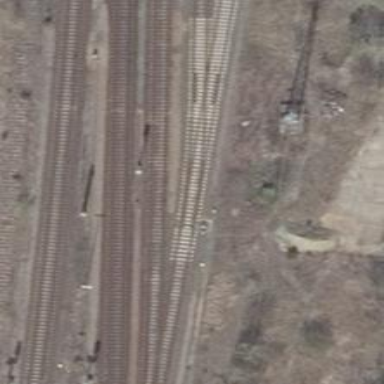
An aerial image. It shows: Railway siding with rails.